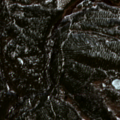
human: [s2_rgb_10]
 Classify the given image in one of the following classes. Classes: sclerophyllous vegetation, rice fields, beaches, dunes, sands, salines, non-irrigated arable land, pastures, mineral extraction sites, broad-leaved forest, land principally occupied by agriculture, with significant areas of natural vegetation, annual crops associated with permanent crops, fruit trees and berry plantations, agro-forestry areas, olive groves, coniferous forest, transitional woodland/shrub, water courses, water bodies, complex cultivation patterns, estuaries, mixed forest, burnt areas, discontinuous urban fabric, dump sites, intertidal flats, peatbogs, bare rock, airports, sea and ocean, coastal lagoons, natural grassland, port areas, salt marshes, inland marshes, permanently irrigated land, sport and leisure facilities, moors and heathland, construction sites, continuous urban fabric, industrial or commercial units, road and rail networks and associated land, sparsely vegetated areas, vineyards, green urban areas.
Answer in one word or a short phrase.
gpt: coniferous forest, mixed forest, transitional woodland/shrub